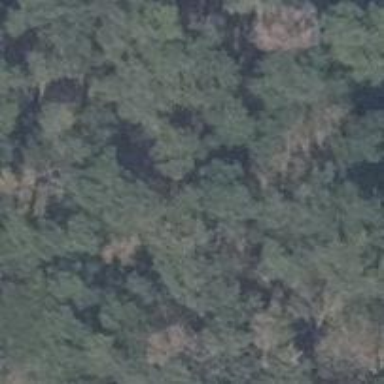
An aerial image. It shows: Mixed woodland area characterized as forest. The leaf type and cycle are also mixed in this natural setting.